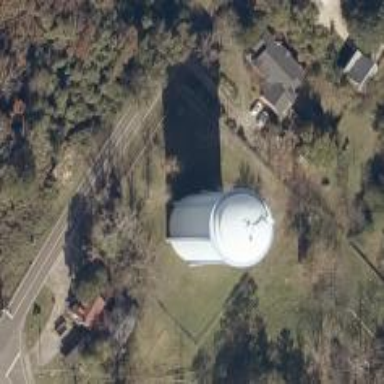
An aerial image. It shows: Water tower that is man-made.